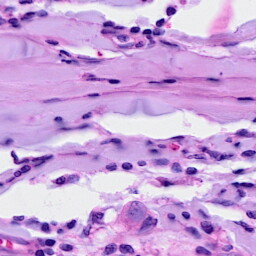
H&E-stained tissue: Breast